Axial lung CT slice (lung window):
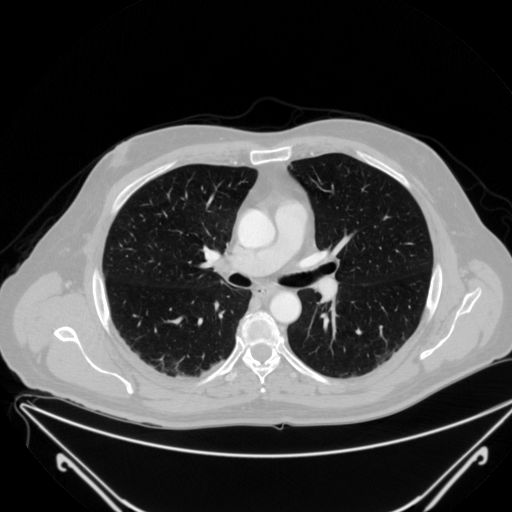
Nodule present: no